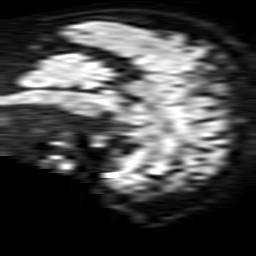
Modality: TRACE
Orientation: sagittal
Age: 56
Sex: male
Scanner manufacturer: philips
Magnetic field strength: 1.5 T
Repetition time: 3.54 s
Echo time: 0.09411 s